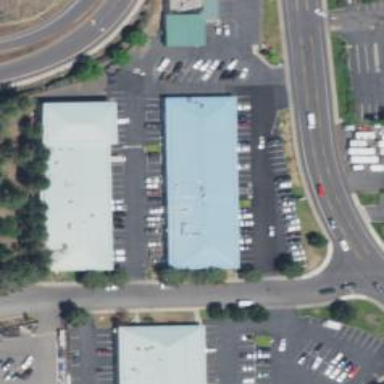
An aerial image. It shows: Retail area.